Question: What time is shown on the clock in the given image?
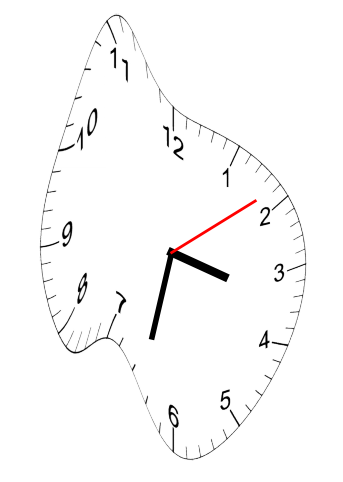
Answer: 03:32:09